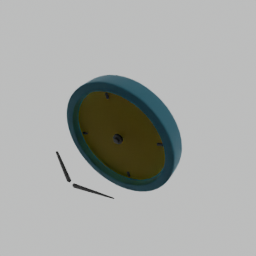
Label: appliances